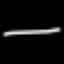
Label: line